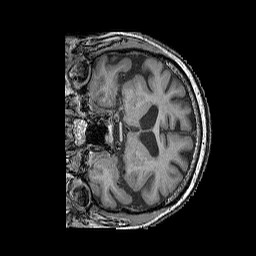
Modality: T1w
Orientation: coronal
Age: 58
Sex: male
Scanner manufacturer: siemens
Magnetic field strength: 3 T
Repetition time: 2.25 s
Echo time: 0.00411 s